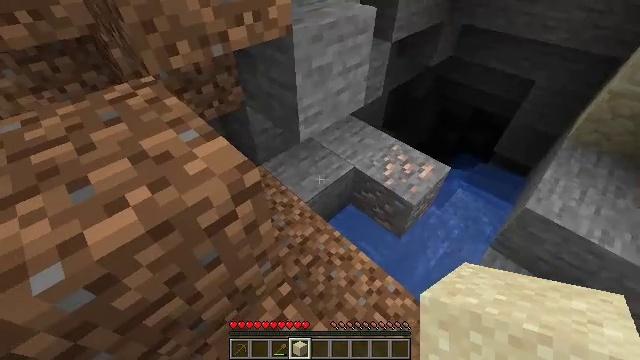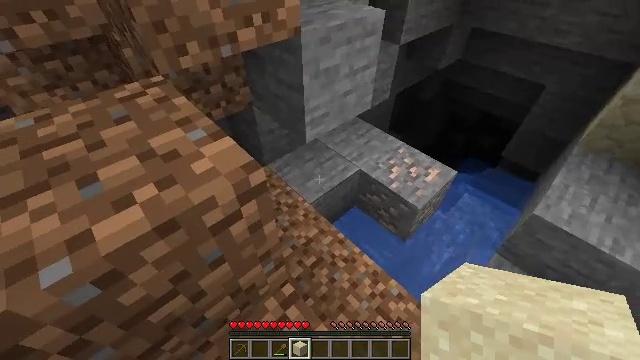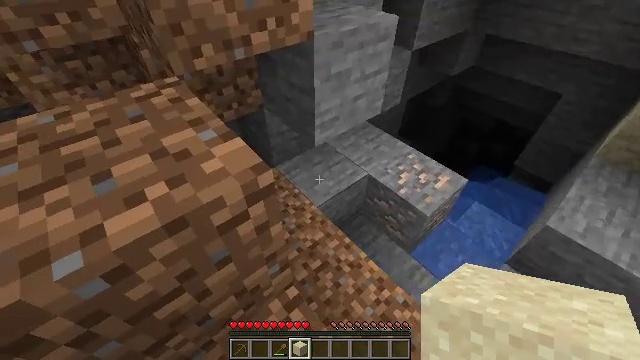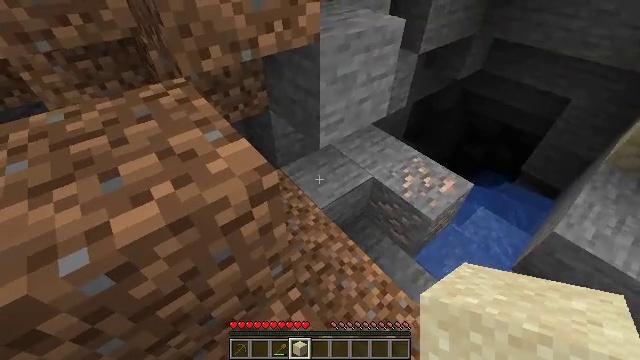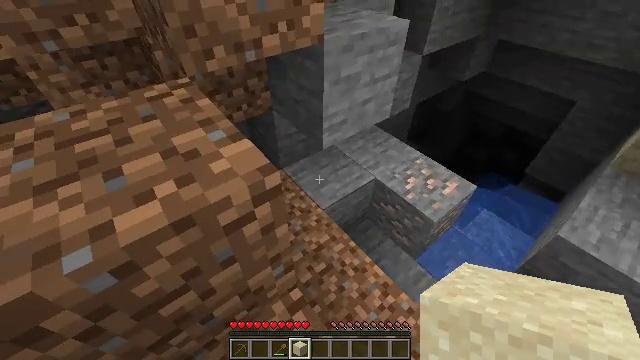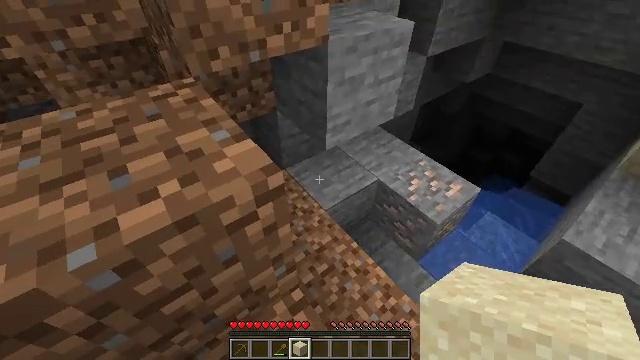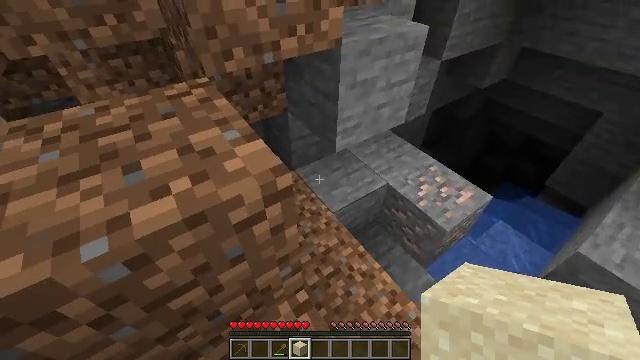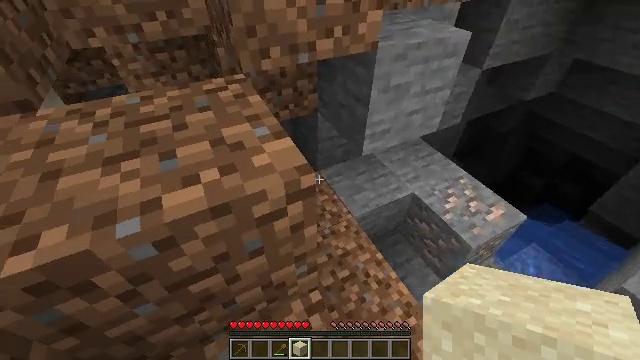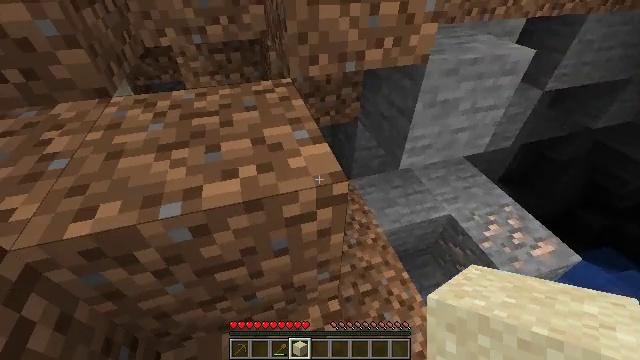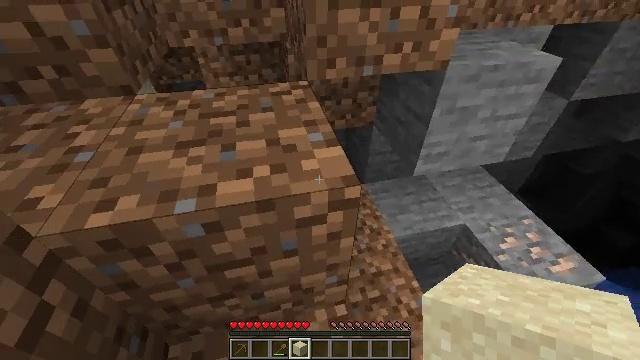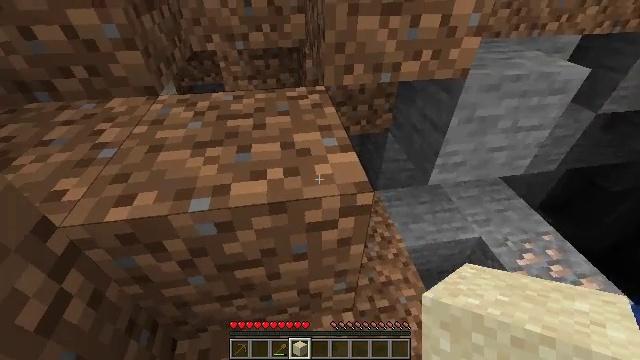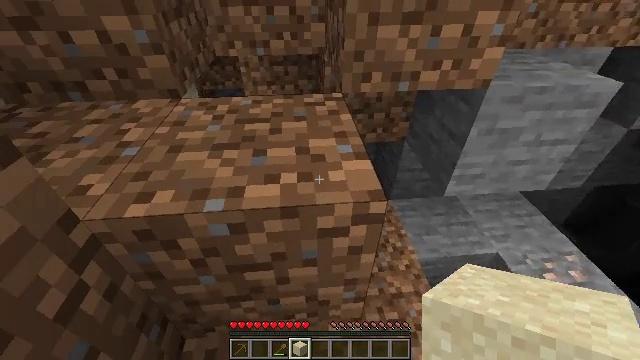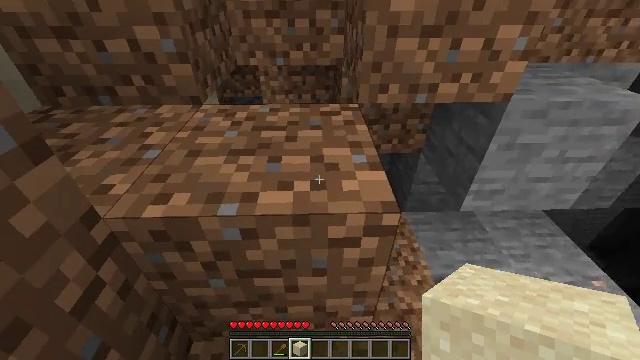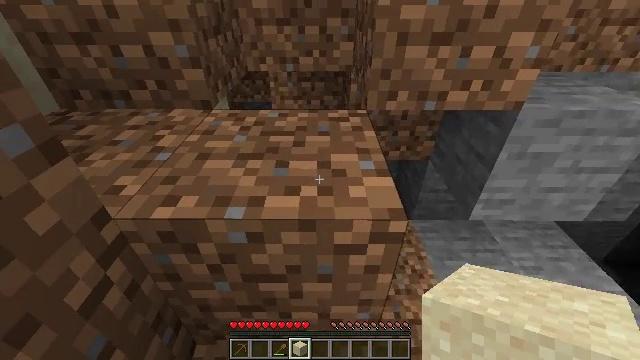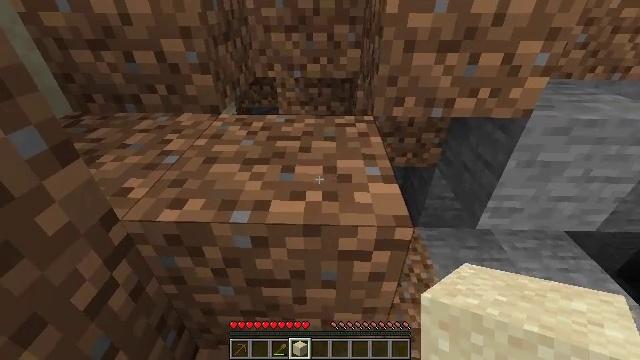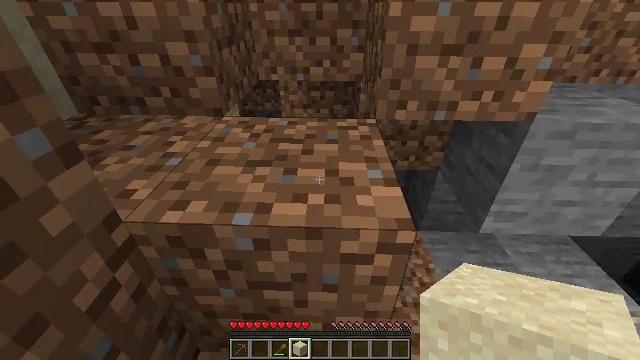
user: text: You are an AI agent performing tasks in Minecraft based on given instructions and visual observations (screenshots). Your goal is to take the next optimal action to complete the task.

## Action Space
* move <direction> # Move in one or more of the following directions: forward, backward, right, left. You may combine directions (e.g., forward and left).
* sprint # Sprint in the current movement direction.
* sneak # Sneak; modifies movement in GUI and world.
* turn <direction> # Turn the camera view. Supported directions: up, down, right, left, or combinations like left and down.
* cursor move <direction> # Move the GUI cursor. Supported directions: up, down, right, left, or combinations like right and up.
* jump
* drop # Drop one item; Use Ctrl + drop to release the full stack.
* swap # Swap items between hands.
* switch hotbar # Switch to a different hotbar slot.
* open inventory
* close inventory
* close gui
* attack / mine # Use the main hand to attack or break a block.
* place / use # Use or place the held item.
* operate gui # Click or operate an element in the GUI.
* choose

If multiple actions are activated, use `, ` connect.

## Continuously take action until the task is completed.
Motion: motion action
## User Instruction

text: Mine dirt from the ground.
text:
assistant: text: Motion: turn left
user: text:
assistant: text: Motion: turn left
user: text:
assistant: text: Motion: turn left
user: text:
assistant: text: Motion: no_op
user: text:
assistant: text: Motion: no_op
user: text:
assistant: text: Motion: turn left
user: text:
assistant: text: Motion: turn left
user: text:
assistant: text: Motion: turn left and up
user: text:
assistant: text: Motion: turn left
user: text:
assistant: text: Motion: turn left and up
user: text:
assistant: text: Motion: turn left and up
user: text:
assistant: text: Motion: turn left and up
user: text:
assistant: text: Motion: turn left and up
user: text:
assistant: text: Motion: turn left and up
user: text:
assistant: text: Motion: no_op
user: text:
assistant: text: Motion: no_op
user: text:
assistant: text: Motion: no_op
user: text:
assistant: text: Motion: no_op
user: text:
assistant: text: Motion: no_op
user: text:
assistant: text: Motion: no_op
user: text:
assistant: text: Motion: no_op
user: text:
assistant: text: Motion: no_op
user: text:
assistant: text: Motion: turn up
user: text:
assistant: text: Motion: turn left and up
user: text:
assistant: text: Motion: turn up
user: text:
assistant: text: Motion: no_op
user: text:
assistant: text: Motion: no_op
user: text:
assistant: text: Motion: no_op
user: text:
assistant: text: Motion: no_op
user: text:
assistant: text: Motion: no_op